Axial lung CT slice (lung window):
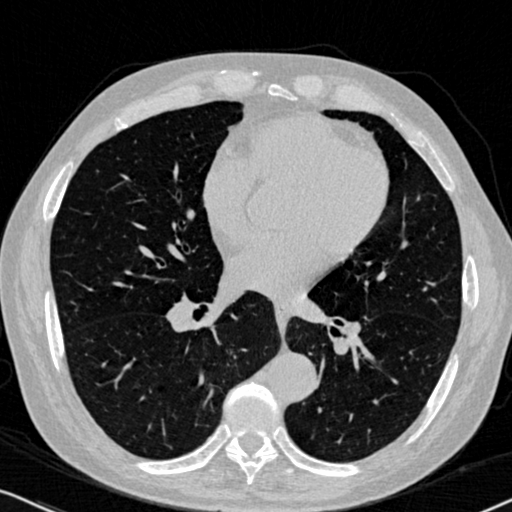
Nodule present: no